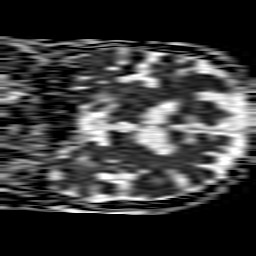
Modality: ADC
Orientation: coronal
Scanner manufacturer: philips
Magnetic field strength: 1.5 T
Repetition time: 3.652 s
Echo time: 0.09257 s